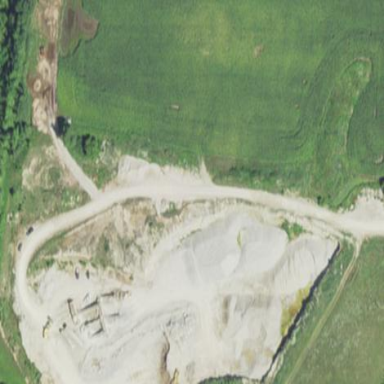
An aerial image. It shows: Quarry area.